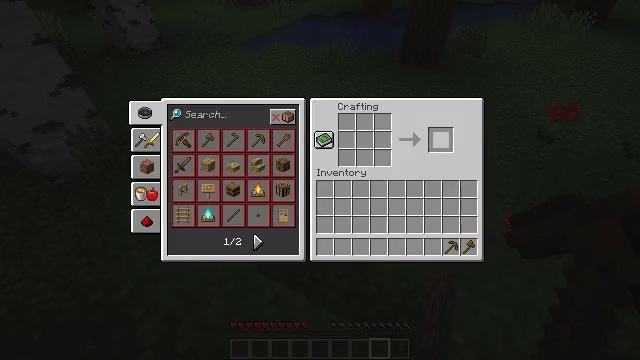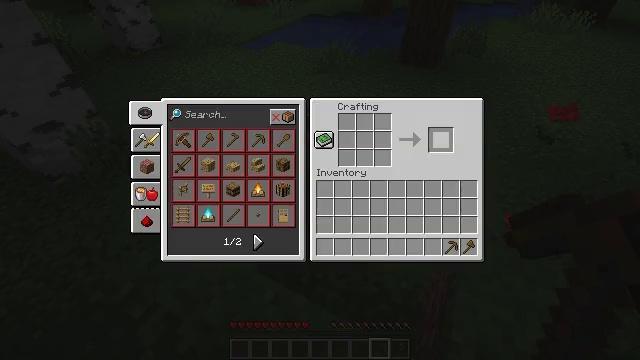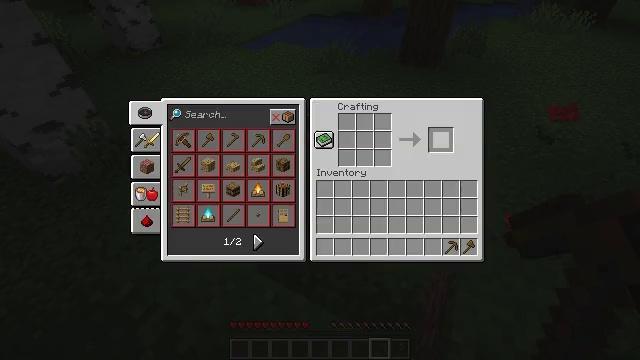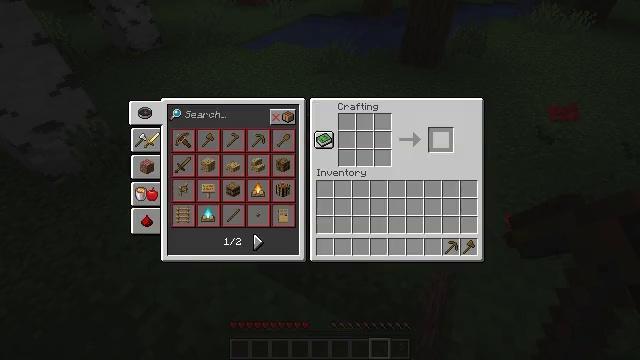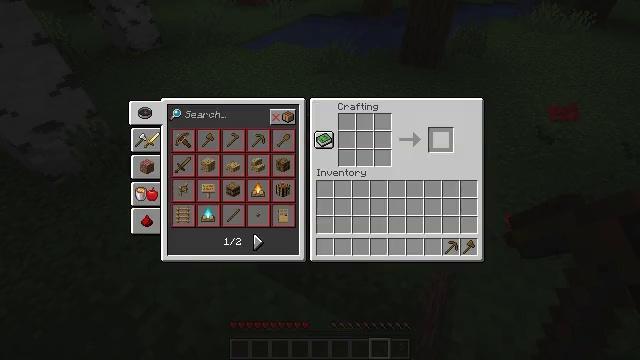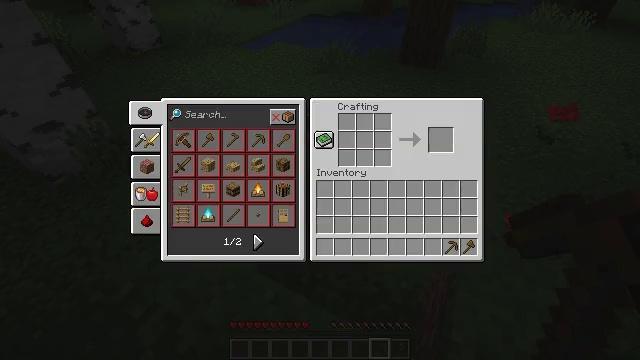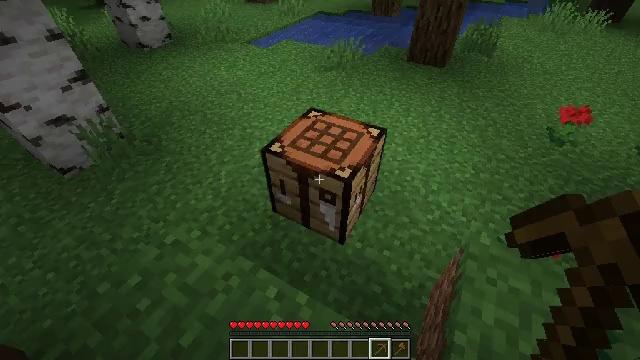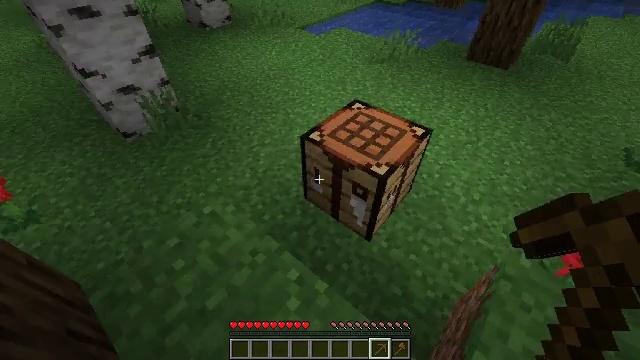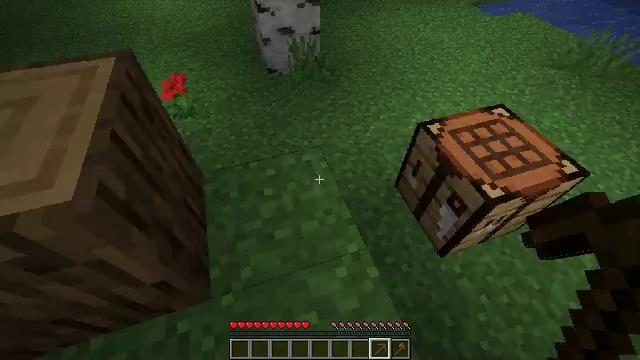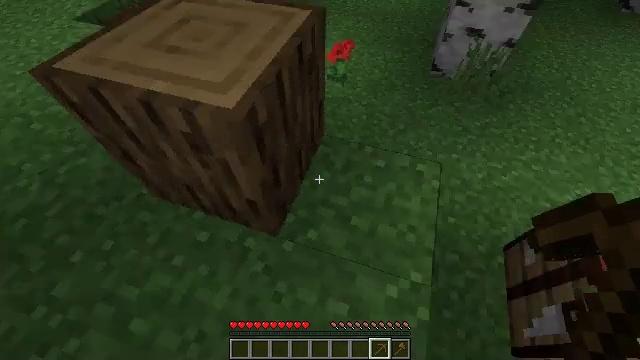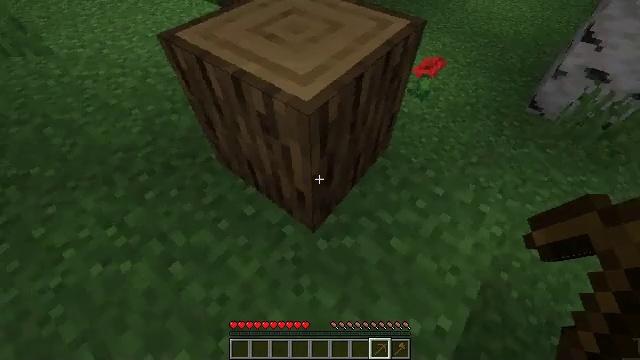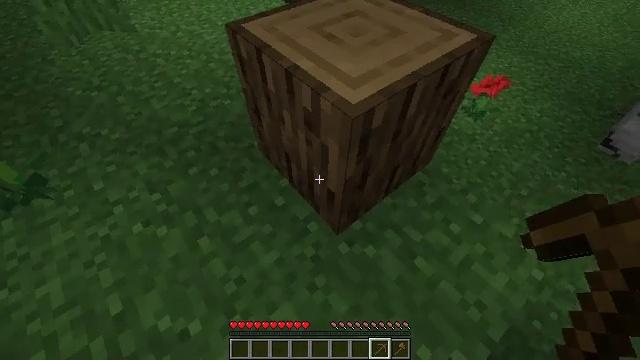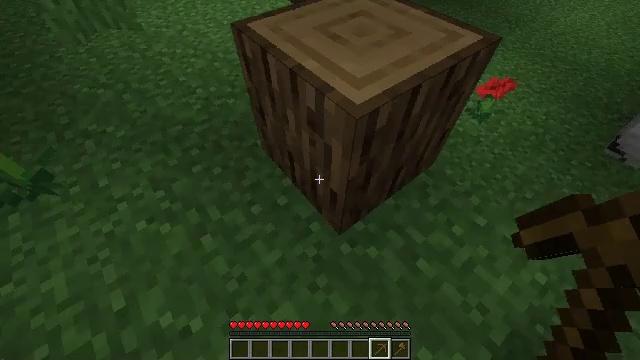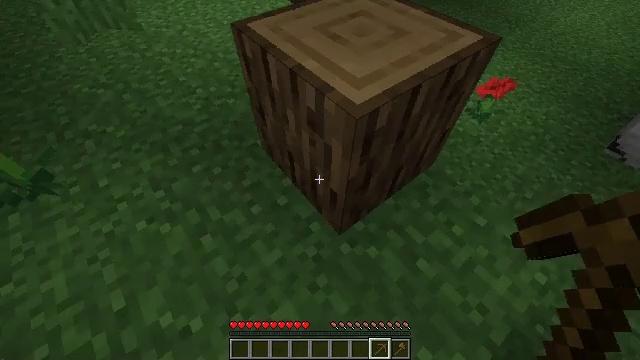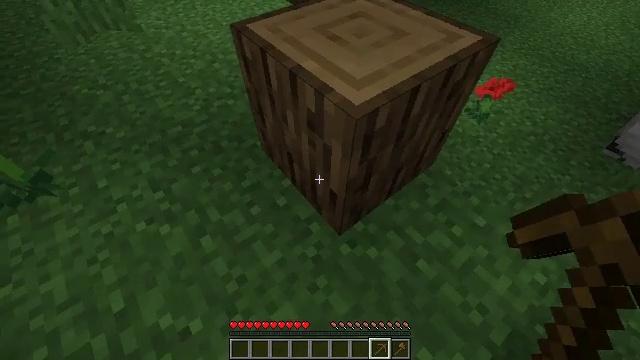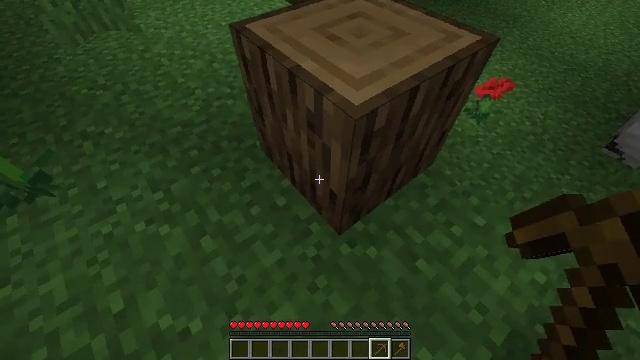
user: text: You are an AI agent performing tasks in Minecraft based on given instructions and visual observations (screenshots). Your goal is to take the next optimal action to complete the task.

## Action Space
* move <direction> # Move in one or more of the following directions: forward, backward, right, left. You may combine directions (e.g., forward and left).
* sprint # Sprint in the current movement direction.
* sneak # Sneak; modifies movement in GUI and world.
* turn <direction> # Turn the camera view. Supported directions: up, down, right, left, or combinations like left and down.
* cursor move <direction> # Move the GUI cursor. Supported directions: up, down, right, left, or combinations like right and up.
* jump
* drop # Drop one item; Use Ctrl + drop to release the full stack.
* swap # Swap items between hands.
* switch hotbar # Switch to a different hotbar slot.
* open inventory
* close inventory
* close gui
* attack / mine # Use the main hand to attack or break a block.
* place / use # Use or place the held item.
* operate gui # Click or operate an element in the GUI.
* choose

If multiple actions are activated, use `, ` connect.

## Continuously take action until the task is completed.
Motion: motion action
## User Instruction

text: Collect some oak leaves.
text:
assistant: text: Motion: open gui
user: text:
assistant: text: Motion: no_op
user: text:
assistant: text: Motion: no_op
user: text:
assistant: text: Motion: no_op
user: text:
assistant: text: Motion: no_op
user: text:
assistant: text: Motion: cursor move left
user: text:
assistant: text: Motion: turn left and down, close gui
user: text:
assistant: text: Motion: turn left and down
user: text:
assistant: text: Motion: turn left and down
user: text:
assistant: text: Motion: turn left
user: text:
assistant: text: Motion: turn left
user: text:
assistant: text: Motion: turn left
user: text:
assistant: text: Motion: no_op
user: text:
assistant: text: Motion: no_op
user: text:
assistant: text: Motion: no_op
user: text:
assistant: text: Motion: no_op
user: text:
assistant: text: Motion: no_op
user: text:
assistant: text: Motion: no_op
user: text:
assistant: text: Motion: no_op
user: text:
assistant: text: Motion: no_op
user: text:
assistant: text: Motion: no_op
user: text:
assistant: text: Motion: no_op
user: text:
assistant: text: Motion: no_op
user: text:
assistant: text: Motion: no_op
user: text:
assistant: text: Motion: no_op
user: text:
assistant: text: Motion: no_op
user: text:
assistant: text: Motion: no_op
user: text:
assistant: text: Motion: no_op
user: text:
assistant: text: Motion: no_op
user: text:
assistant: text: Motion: no_op